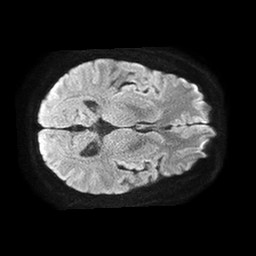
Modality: TRACE
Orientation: axial
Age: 58
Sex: female
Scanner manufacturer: philips
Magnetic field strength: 1.5 T
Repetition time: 4.6 s
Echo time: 0.08631 s